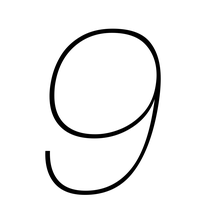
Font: Poppins-ThinItalic